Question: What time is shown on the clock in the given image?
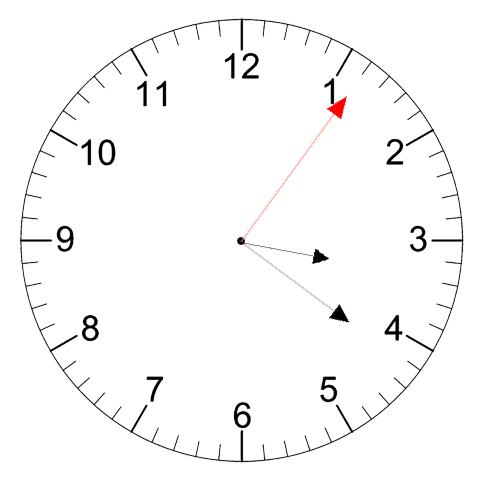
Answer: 03:21:06